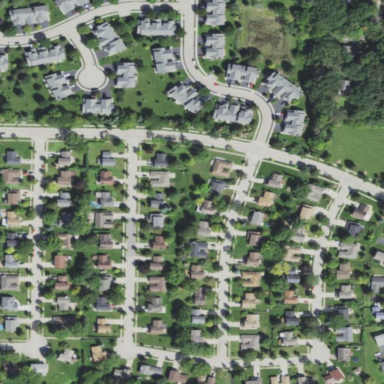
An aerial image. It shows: Sidewalk.